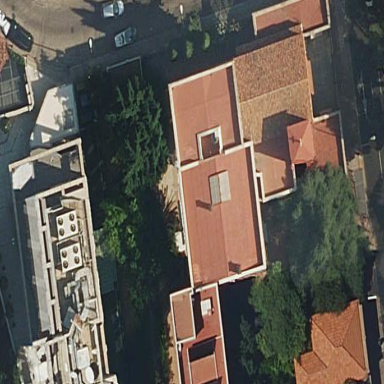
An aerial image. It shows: Building that serves as place of worship.